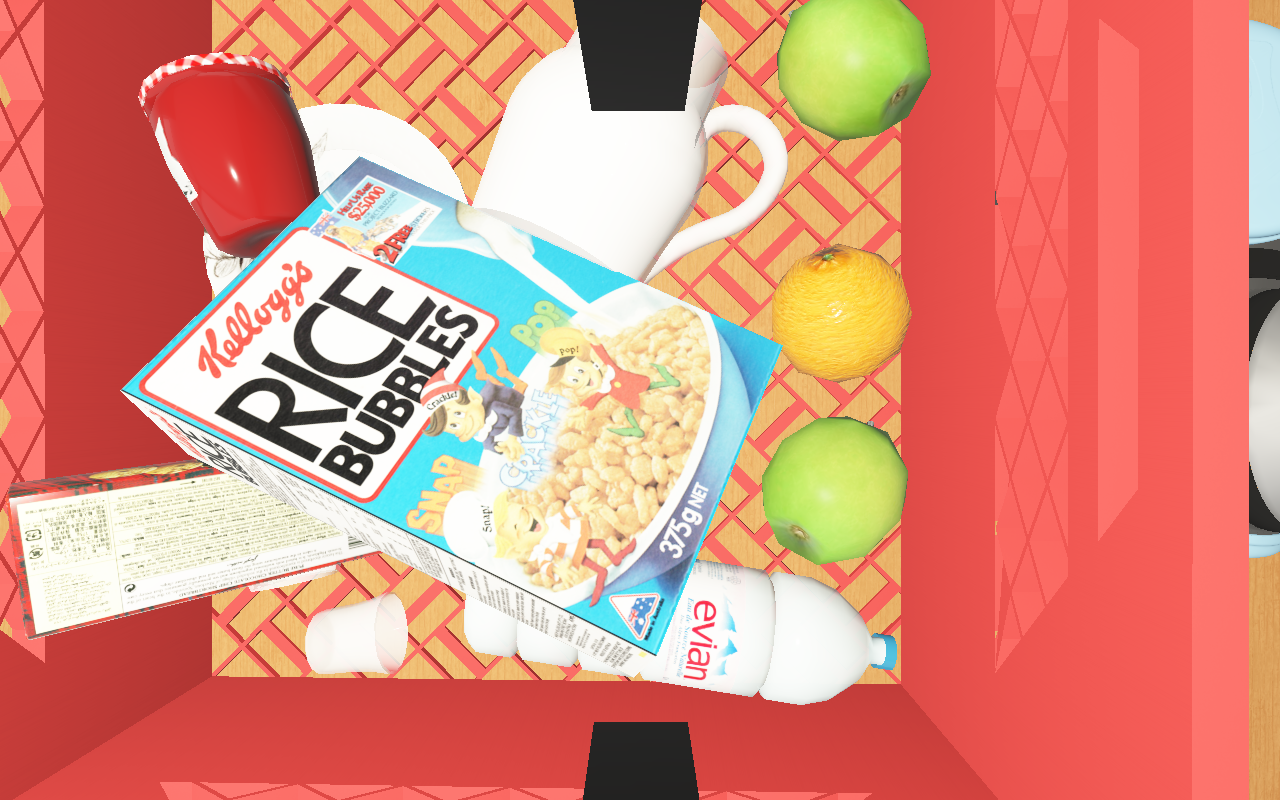
Objects in the scene:
carafe
water bottle
apple
apple
orange
plate
cereal box